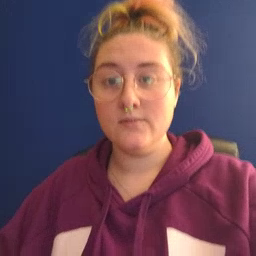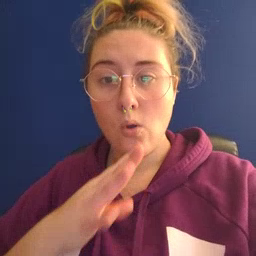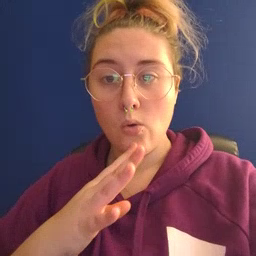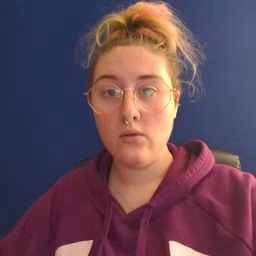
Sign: talk